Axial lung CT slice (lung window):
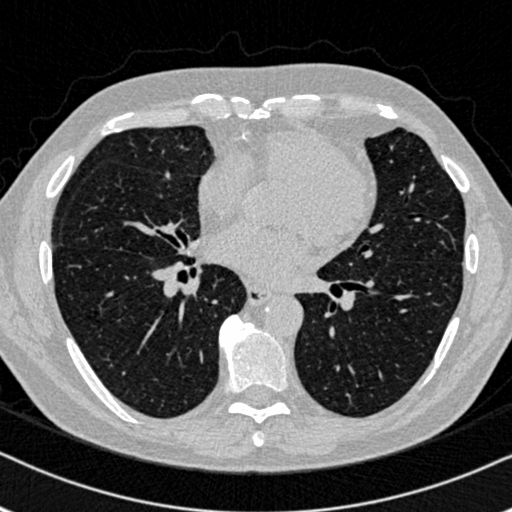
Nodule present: no